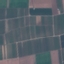
Label: PermanentCrop